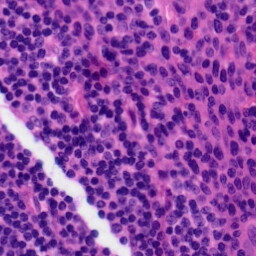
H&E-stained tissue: Tonsil